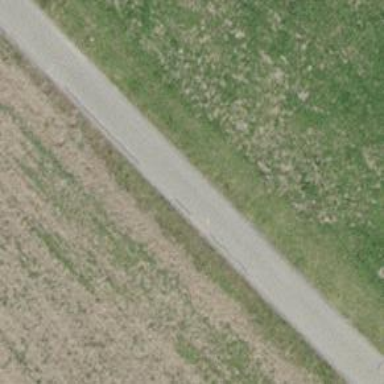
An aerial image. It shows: Paved track with Grade 1 surface.